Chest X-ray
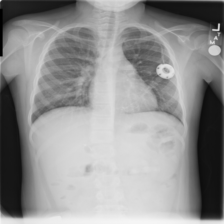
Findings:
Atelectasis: negative
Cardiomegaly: negative
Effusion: negative
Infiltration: negative
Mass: negative
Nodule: negative
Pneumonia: negative
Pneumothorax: negative
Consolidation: negative
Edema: negative
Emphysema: negative
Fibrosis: negative
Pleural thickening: negative
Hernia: negative